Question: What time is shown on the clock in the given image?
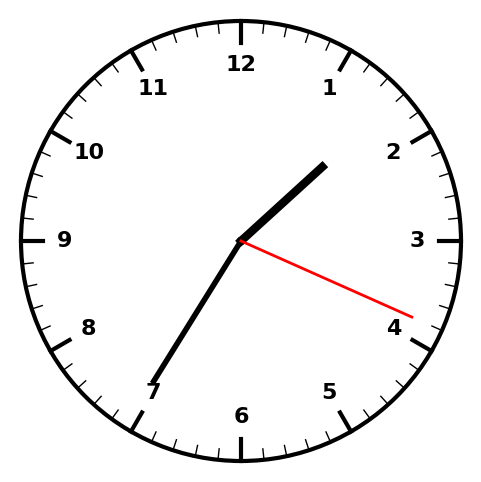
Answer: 01:35:19